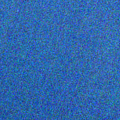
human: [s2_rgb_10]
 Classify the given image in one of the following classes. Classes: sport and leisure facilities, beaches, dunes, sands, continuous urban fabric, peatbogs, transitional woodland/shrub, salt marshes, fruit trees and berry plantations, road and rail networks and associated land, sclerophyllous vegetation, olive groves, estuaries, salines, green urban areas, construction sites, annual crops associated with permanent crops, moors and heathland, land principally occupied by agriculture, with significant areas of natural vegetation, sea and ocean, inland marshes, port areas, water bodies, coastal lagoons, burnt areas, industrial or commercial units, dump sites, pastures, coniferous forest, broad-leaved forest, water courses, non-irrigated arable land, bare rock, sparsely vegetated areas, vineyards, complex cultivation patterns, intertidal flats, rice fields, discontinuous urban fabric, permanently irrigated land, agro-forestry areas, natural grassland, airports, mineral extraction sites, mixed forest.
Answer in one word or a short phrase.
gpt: water bodies